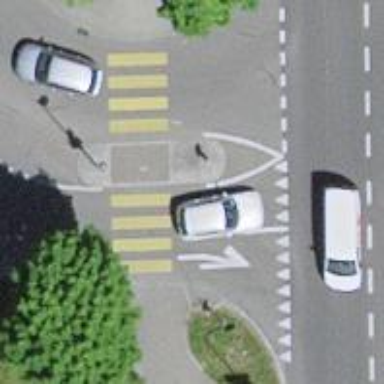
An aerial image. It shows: Marked crossing with zebra stripes on the road.